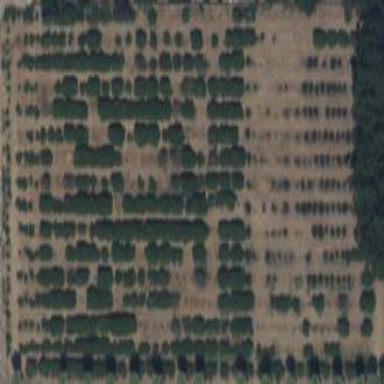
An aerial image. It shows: Orchard.